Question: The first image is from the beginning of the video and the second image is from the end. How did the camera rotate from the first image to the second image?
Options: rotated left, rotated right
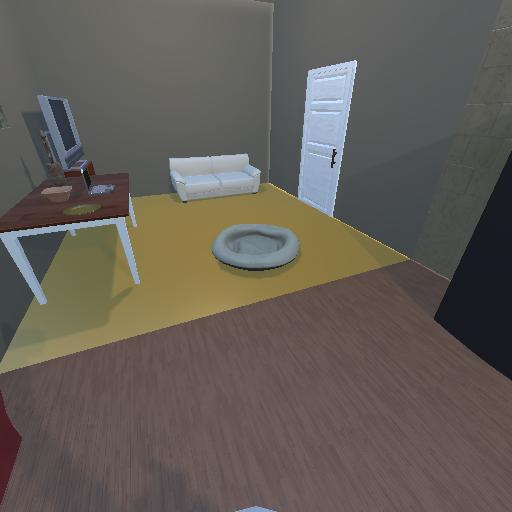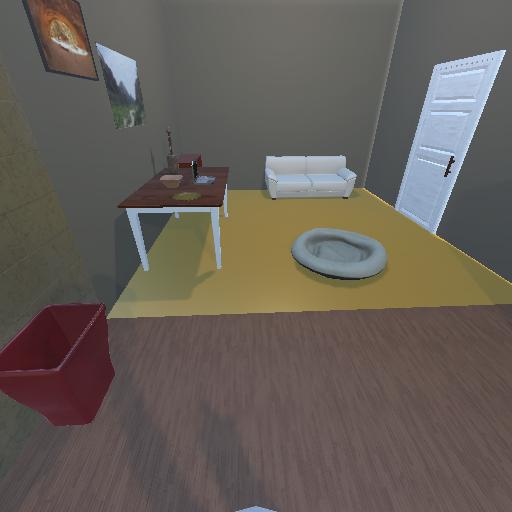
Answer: rotated left